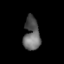
Tissue: lung
Cell type: Others
Senescence score: 0.1389
Nuclear area (px): 520
Mean DAPI intensity: 99.671